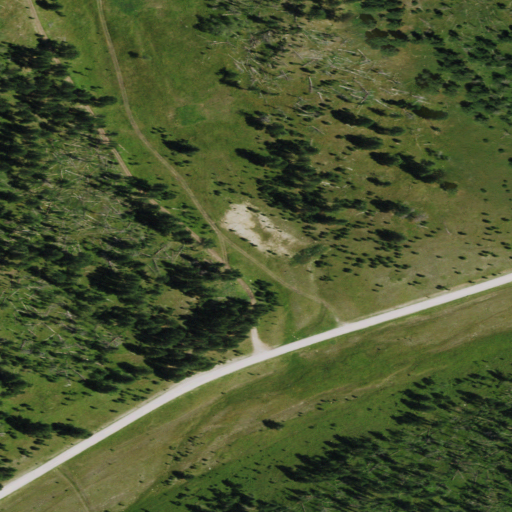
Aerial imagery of valley in South Dakota named Windmill Draw containing evergreen forest, grassland, and shrub